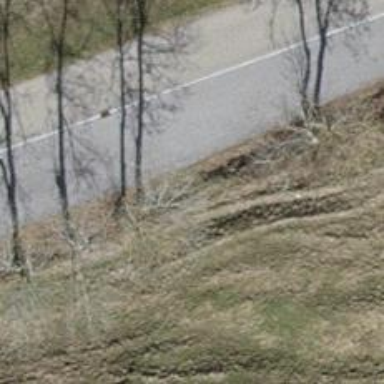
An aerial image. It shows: Hedge barrier.